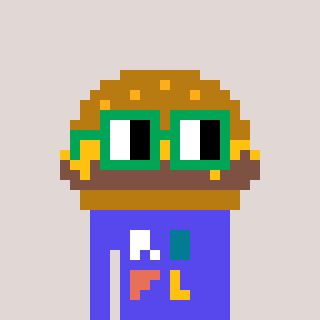
a pixel art character with square green glasses, a burger-shaped head and a computerblue-colored body on a warm background